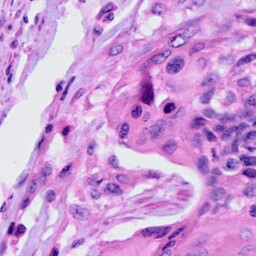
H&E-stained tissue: Cervix